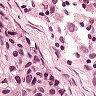
Metastatic tissue present: yes